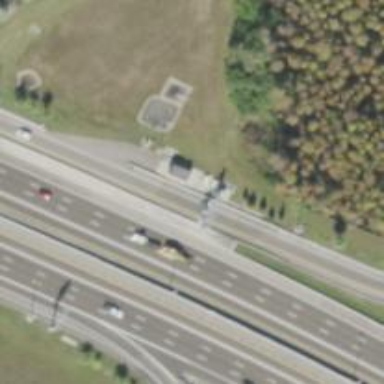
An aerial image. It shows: Toll gantry on the road.